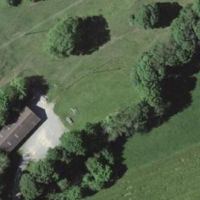
EUNIS habitat code: 52
Species observed at this site:
Aegopodium podagraria